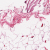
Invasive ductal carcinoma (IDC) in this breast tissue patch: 0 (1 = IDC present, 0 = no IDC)